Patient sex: M
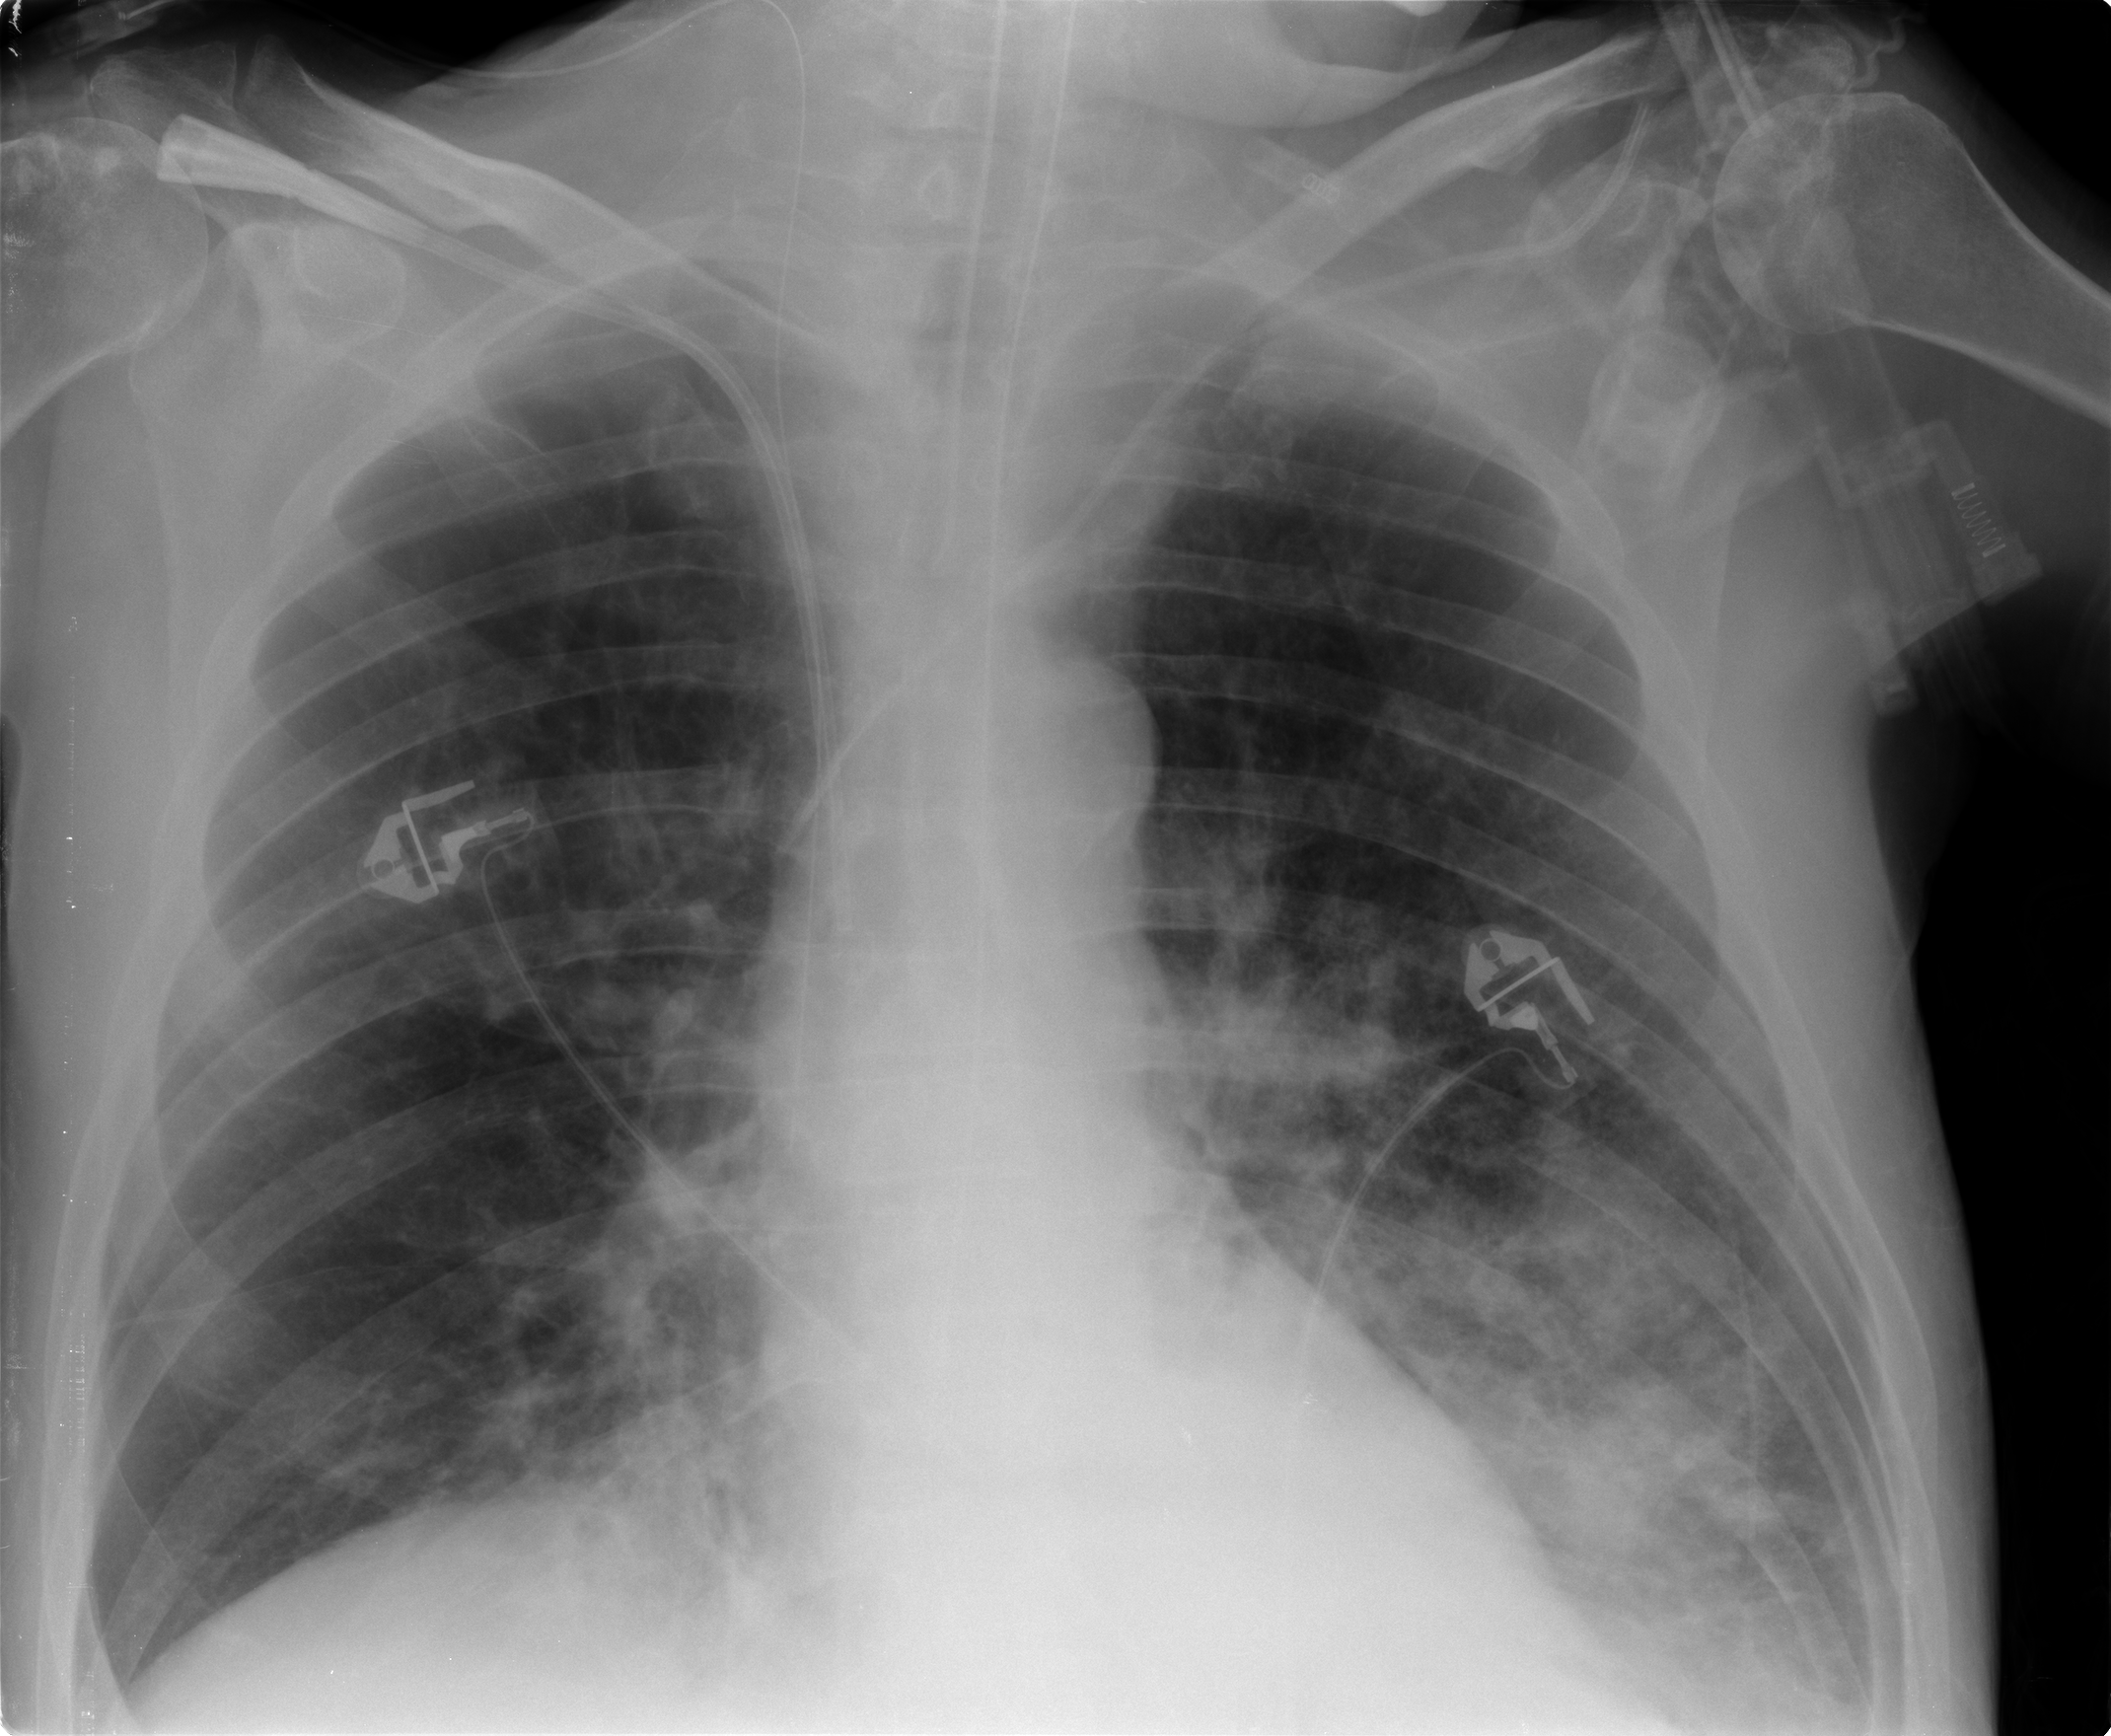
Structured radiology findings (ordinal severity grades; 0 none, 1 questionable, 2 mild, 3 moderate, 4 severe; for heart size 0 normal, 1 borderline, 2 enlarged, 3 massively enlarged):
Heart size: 0
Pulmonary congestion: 0
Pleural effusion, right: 0
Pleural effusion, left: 2
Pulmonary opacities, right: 0
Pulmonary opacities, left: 3
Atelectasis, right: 0
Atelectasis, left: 2